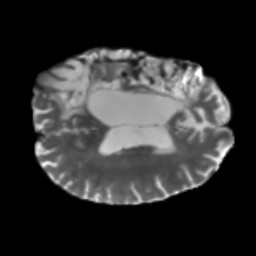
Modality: T2w
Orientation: axial
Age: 63
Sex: male
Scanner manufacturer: siemens
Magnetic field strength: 3 T
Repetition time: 5.25 s
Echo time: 0.08 s